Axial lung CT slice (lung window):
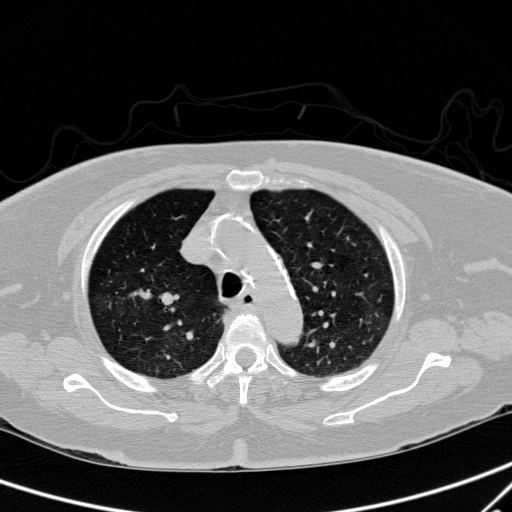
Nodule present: no